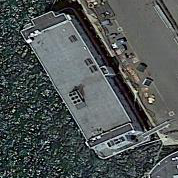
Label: civil